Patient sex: F
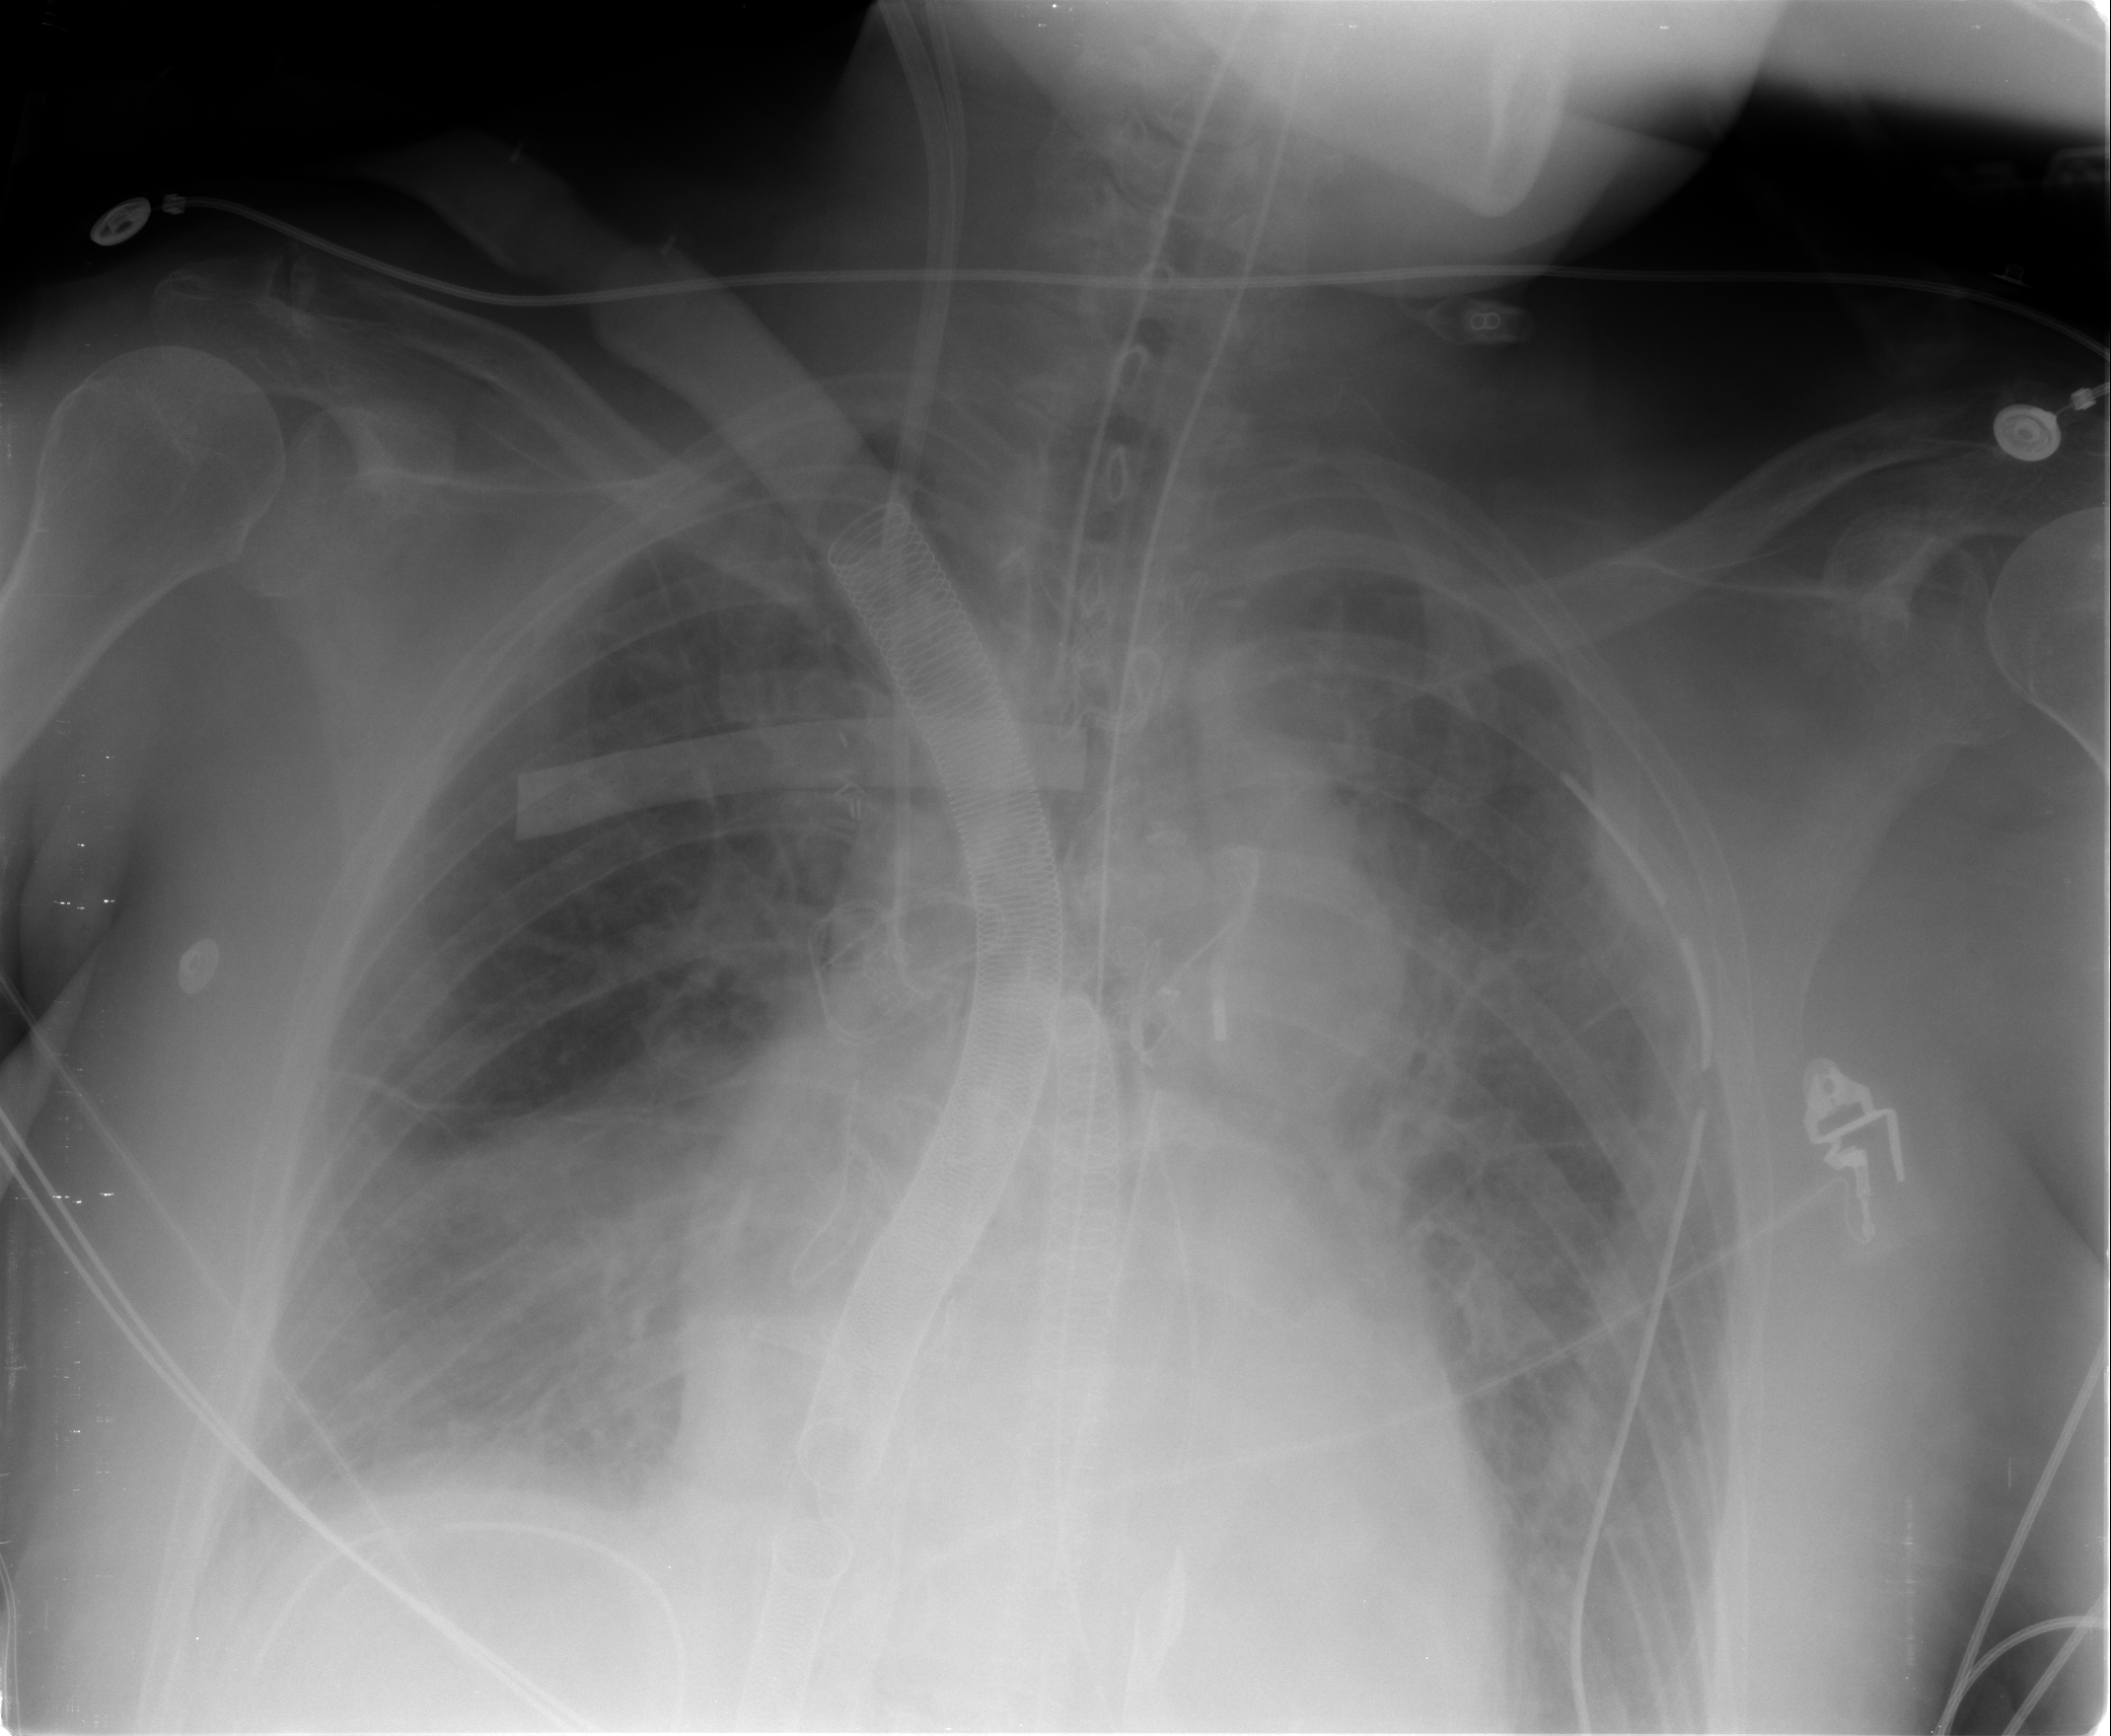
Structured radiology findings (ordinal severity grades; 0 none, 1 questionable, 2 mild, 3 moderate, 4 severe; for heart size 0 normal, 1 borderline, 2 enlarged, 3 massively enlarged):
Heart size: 1
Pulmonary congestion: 0
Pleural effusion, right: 1
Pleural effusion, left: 1
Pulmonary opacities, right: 0
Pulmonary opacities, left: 0
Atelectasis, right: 2
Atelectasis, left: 2